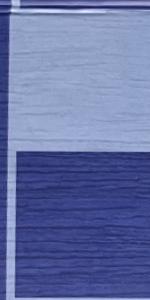
Label: Empty